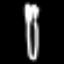
Label: fork